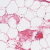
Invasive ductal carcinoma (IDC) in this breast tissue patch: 0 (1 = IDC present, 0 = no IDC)